Interaction volume radius: 5 \u00c5
Interaction volume height: 30 \u00c5
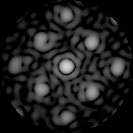
Disorder parameter: 0.2411